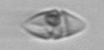
Label: Gyrodinium